Here is the envelope spectrum of one vibration snapshot from a rolling-element bearing, with each characteristic fault-frequency family marked on the frequency axis. What is the most likely bearing condition (normal, inner_race, outer_race, ball)?
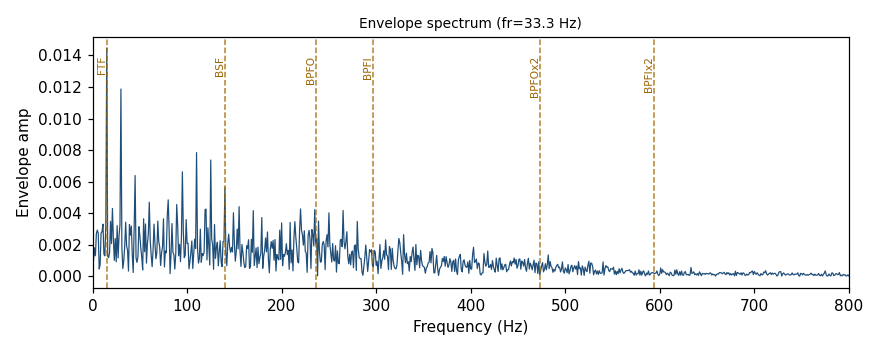
Answer: ball